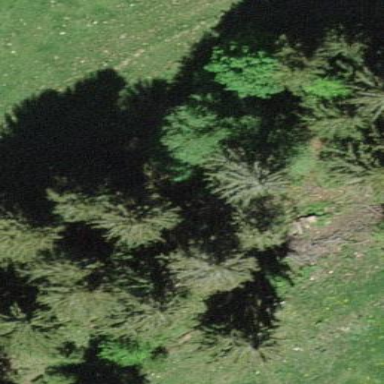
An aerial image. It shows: Forest with evergreen needle-leaved trees.